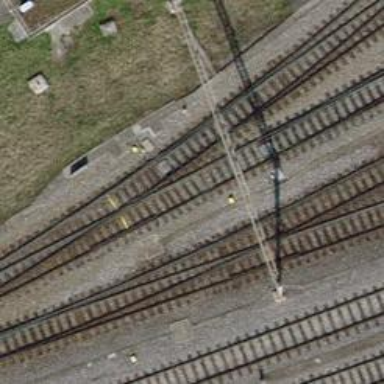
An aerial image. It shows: Railway switch.